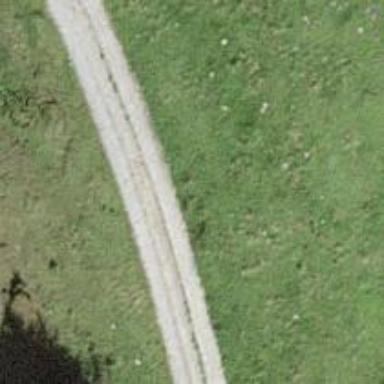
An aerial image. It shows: Track with fine gravel surface. The track type is grade3.